Question: I use <URL>. Here is my expected layout:

I show a popup windows when touching a button on header view (red arrow) instead of check box. The problem is my popup window always display wrong position. From debugging window, I can see it has the , but I turned off sticky header for my gridview by using 'StickyGridHeadersGridView.setAreHeadersSticky(false);'
Here is my adapter header:
'''
public View getHeaderView(final int position, View convertView, ViewGroup parent) {
final HeaderViewHolder viewHolder;
if(convertView == null){
convertView = inflater.inflate(R.layout.item_header_gallery, null);
viewHolder = new HeaderViewHolder();
viewHolder.tvImagePrice = (TextView) convertView.findViewById(R.id.tvImagePrice);
viewHolder.btnTouch = (Button) convertView.findViewById(R.id.btnTouch);
convertView.setTag(viewHolder);
}else{
viewHolder = (HeaderViewHolder) convertView.getTag();
}
ImageGroup item = headers.get(position);
viewHolder.tvImagePrice.setText(item.getPriceString());
viewHolder.btnTouch.setOnClickListener(new OnClickListener() {
@Override
public void onClick(View v) {
int[] location = new int[2];
viewHolder.btnTouch.getLocationOnScreen(location);
// location always is [905,59] for every header item
System.out.println("location = " + location[0] + "," + location[1]);
// show popup on this location:
mPopupWindow.showAtLocation(v, Gravity.NO_GRAVITY, location[0], location[1]);
}
});
return convertView;
}
'''
If I show a popup in child view instead of header, the popup window show correctly.
Is there something wrong?
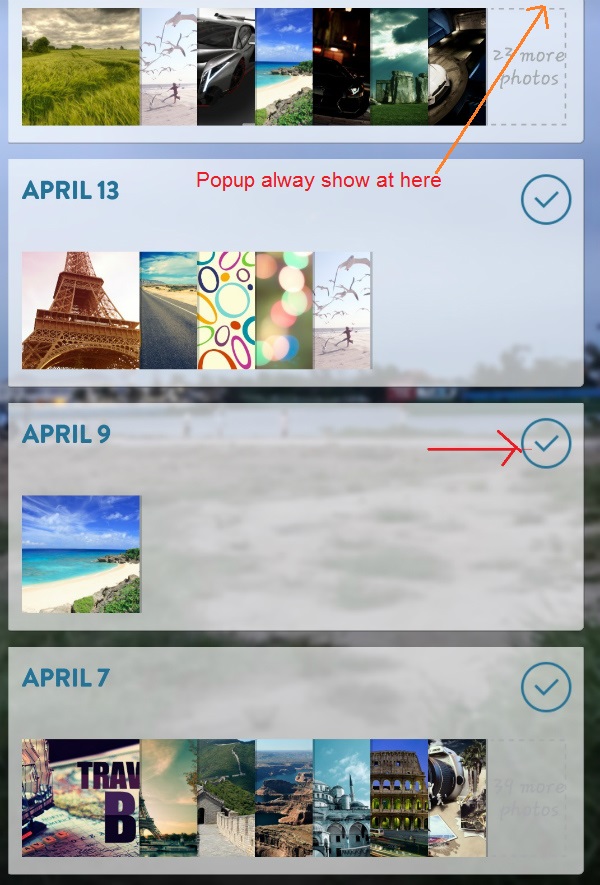
Answer: Look like there is no way to get header item position correctly, because this library used attach and detach header view in <URL>
'''
HeaderFillerView v = getHeaderFillerView(adapterPosition.mHeader, convertView, parent);
View view = mDelegate.getHeaderView(adapterPosition.mHeader, (View)v.getTag(), parent);
mGridView.detachHeader((View) v.getTag());
v.setTag(view);
mGridView.attachHeader(view);
convertView = v;
mLastHeaderViewSeen = v;
v.forceLayout();
'''
Actually, it called 'dispatchAttachedToWindow' and 'dispatchDetachedFromWindow' of view class by reflection. And it caused getting wrong windows on entire screen as 'nosacky' said. Now I am quit and replace this StickyGridHeaders by Listview with Header item and Gridview item. This isn't a best way but it can work.